Question: For a square grid the euclidean distance between tile A and B is:
'''
distance = sqrt(sqr(x1-x2)) + sqr(y1-y2))
'''
For an actor constrained to move along a square grid, the Manhattan Distance is a better measure of actual distance we must travel:
'''
manhattanDistance = abs(x1-x2) + abs(y1-y2))
'''
How do I get the manhattan distance between two tiles in a hexagonal grid as illustrated with the red and blue lines below?

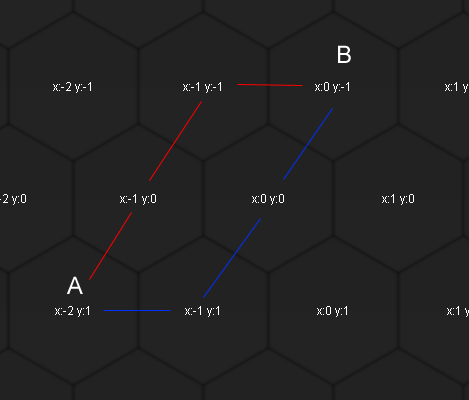
Answer: I once set up a hexagonal coordinate system in a game so that the -axis was at a 60-degree angle to the -axis. This avoids the odd-even row distinction.
<URL>
<URL>
The distance in this coordinate system is:
'''
dx = x1 - x0
dy = y1 - y0
if sign(dx) == sign(dy)
abs(dx + dy)
else
max(abs(dx), abs(dy))
'''
You can convert (', ) from your coordinate system to (, ) in this one using:
'''
x = x' - floor(y/2)
'''
So 'dx' becomes:
'''
dx = x1' - x0' - floor(y1/2) + floor(y0/2)
'''
Careful with rounding when implementing this using integer division. In C for 'int y' 'floor(y/2)' is '(y%2 ? y-1 : y)/2'.